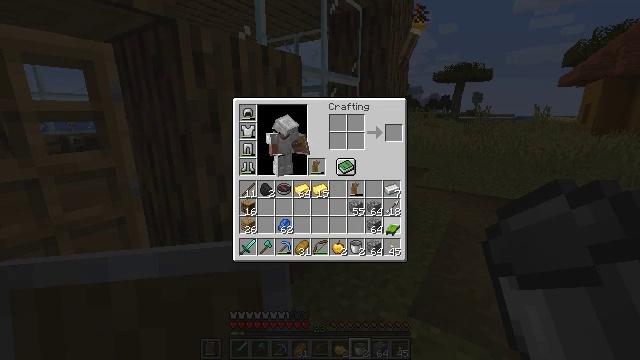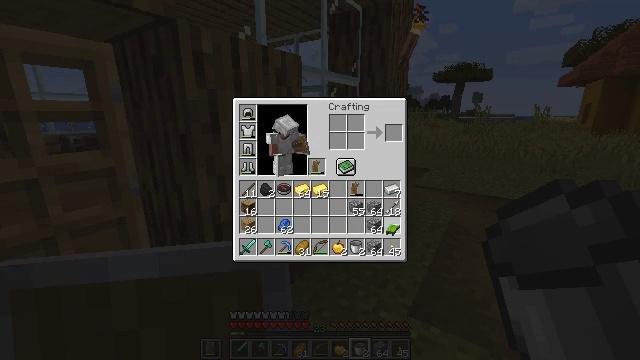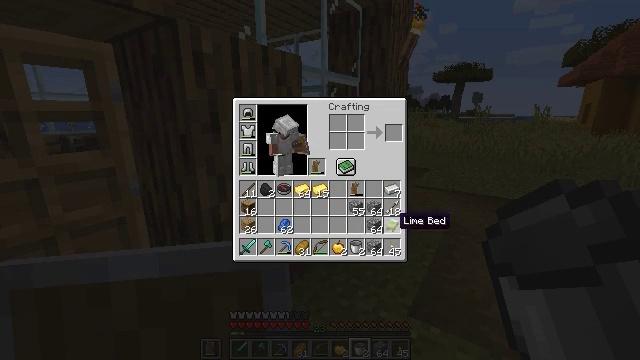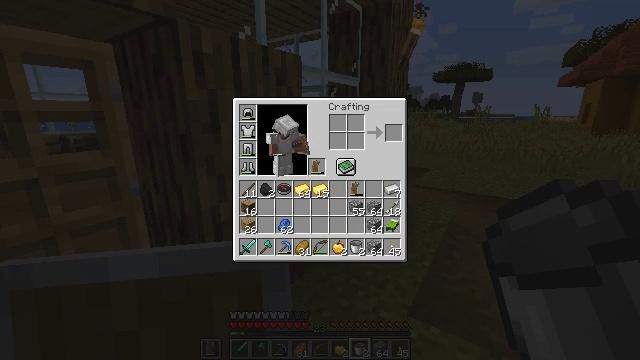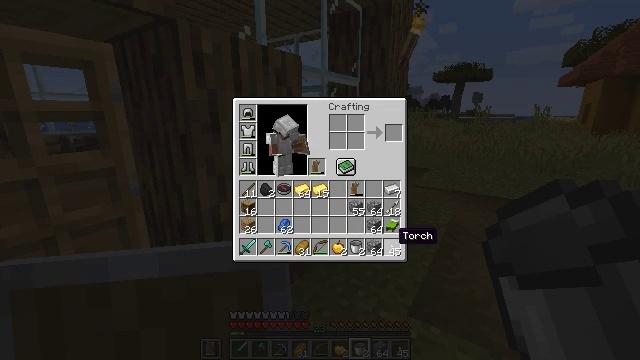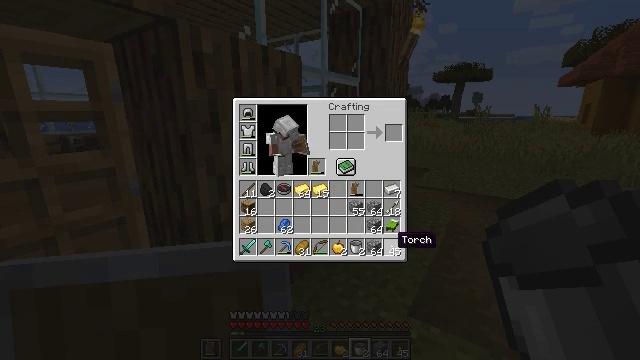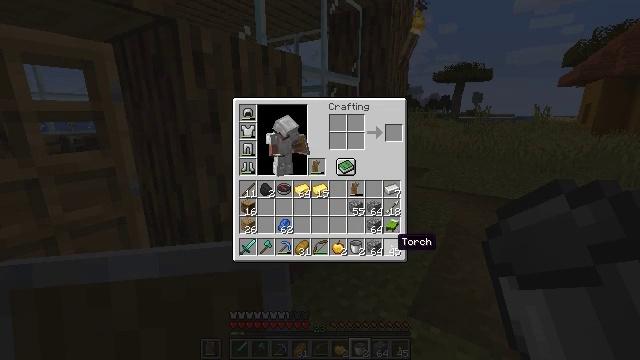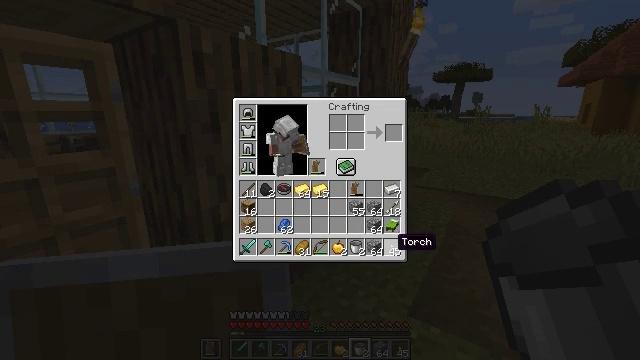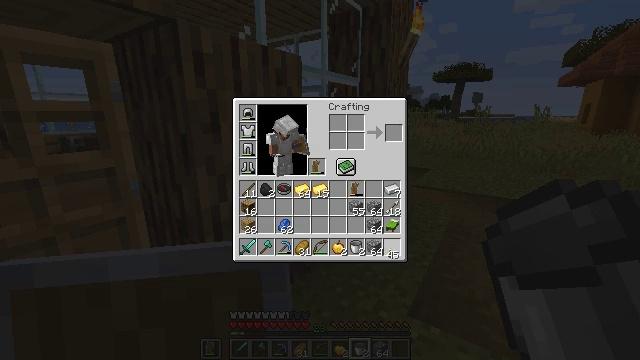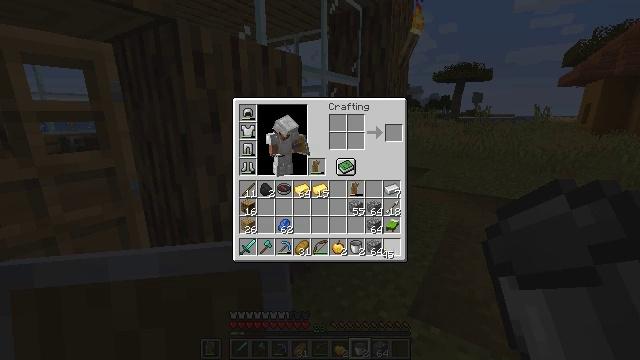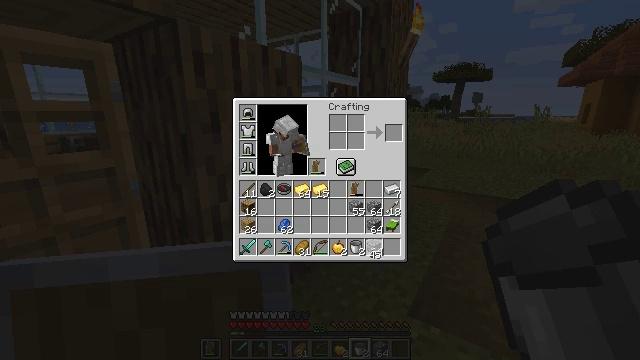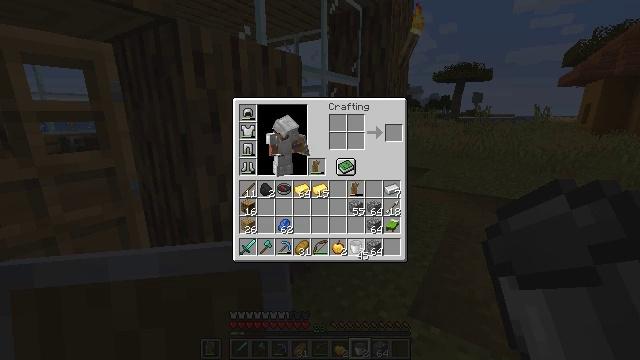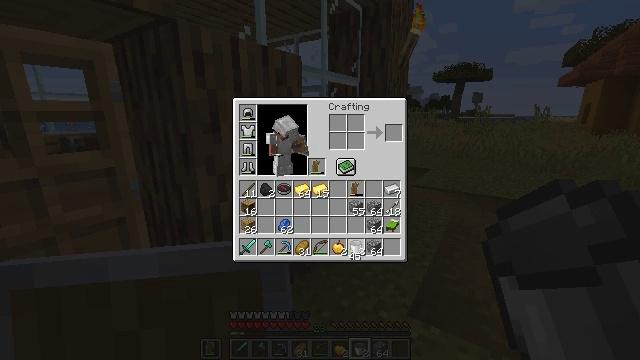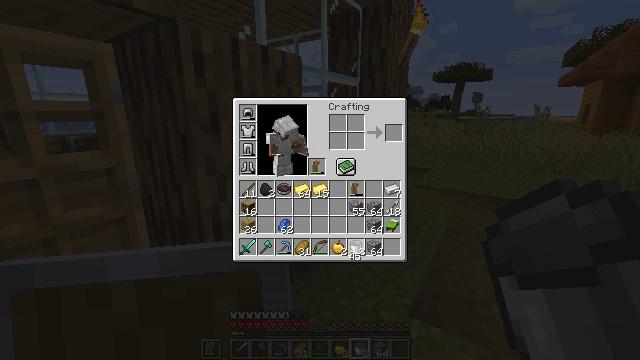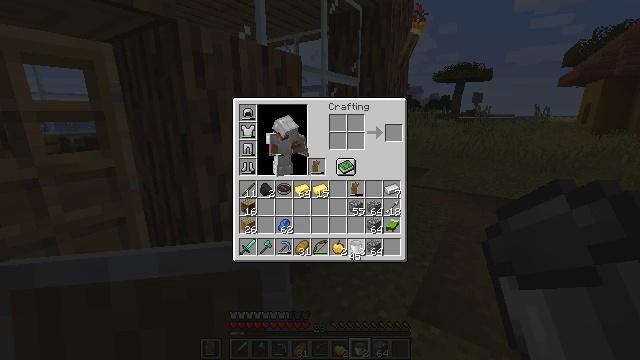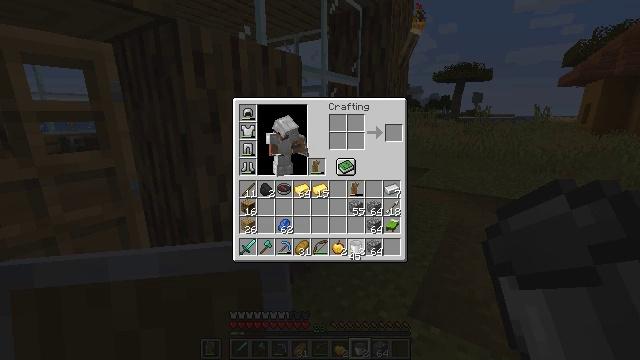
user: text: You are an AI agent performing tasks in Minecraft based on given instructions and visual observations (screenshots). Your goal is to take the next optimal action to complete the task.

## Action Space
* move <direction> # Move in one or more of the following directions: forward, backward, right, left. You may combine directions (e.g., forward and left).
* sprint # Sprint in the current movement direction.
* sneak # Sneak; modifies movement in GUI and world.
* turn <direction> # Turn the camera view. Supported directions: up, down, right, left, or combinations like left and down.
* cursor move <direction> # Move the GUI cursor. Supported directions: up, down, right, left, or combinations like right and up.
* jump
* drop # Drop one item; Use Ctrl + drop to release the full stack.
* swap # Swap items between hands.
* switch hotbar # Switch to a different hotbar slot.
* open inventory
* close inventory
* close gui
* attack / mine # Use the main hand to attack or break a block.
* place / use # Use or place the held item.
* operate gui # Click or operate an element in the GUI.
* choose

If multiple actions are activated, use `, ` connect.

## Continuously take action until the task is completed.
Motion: motion action
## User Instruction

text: Combat the skeleton.
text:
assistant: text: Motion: operate gui
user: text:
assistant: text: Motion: no_op
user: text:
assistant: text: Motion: no_op
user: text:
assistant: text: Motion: cursor move down
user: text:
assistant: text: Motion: no_op
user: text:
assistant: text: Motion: no_op
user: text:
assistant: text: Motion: no_op
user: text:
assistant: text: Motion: operate gui
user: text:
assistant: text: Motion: operate gui
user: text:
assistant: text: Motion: cursor move left
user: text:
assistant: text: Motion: cursor move left
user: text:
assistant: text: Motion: cursor move left
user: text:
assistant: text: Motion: no_op
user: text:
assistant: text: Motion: no_op
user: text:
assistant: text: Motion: no_op
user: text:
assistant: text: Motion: no_op
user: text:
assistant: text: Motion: no_op
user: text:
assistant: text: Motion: no_op
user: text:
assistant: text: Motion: operate gui
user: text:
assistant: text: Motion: operate gui
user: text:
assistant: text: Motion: no_op
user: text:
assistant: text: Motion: no_op
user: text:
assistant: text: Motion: no_op
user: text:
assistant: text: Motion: no_op
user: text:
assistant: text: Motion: cursor move right
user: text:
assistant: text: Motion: cursor move right
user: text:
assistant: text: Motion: no_op
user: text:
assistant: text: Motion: no_op
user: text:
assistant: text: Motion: no_op
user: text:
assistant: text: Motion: no_op